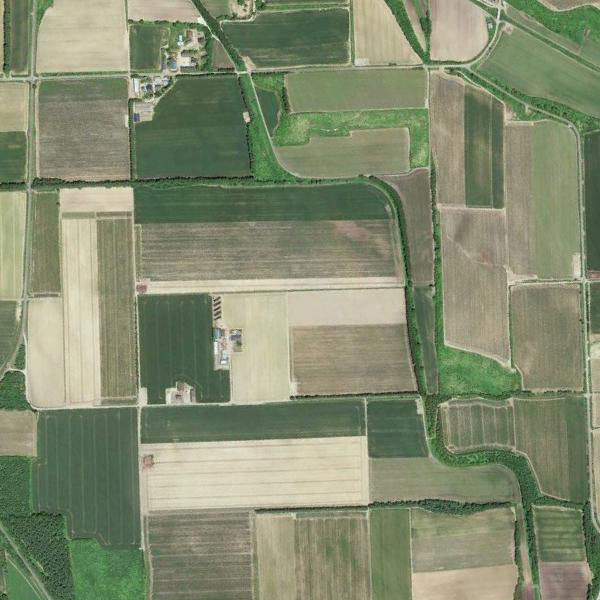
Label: Farmland